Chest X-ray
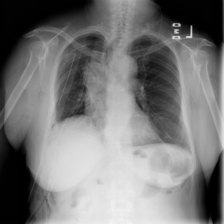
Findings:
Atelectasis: negative
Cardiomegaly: negative
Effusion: negative
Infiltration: negative
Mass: negative
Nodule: negative
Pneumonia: negative
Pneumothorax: positive
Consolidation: negative
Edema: negative
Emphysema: negative
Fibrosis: negative
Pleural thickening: negative
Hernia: negative